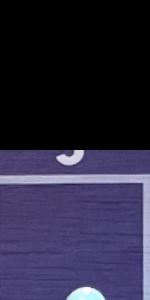
Label: Empty